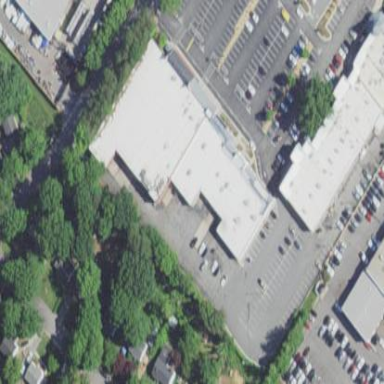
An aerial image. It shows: Retail building.